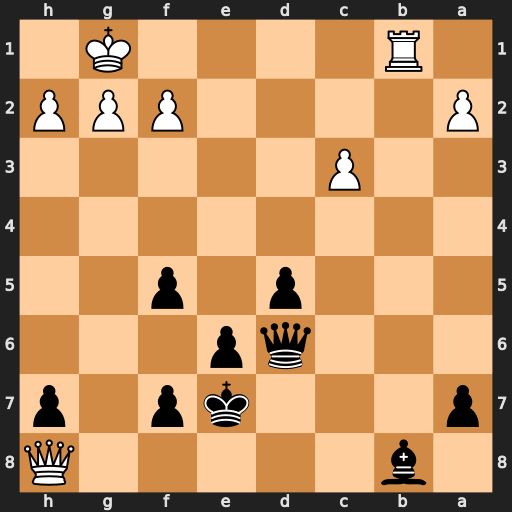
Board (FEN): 1b5Q/p3kp1p/3qp3/3p1p2/8/2P5/P4PPP/1R4K1
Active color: b
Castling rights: -
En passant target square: -
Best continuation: Qxh2+ Kf1 Qh1+ Ke2 Qxb1